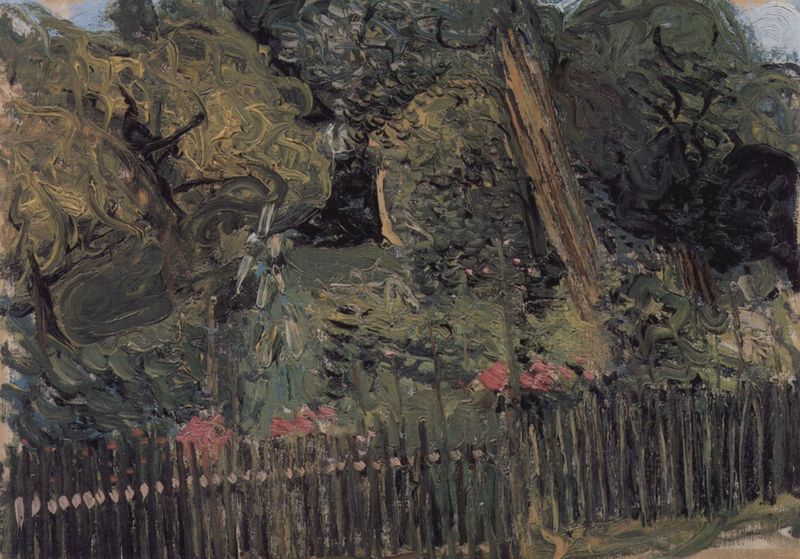
Titel: Blick in den Park
Künstler: Richard Gerstl
Standort: Wien
Institution: Sammlung Leopold
Schlagwörter: baum, blau, blätter, dunkel, gemälde, himmel, laub, vogel, baumstämme, bäume, gelb, grün, impressionismus, landschaft, ocker, äste, bewegung, blume, blumen, braun, holz, licht, schwarz, strasse, weiss, blüte, blüten, gras, park, rosen, rot, weg, wiese, wolke, zaun, beige, malerei, bild, öl, ast, baumstamm, hügel, natur, stamm, windmühle, busch, büsche, gatter, pastos, sträucher, blatt, pflanze, pflanzen, rosa, wald, garten, sommer, düster, ansicht, biegung, pointilismus, farben, hang, hecke, hellgrün, linien, gartenzaun, latten, lattenzaun, holzzaun, van gogh, rand, ölgemälde, sturm, wild, dick, duktus, ölfarbe, fliege, grun, striche, pfosten, punkte, blühen, gogh, landstrasse, wirbel, dynamik, leinwand, laubbaum, ölmalerei, flora, farbauftrag, pinselduktus, pinselstrich, gefüllt, dynamisch, dickicht, fauna, obstbäume, rain, schräge, pinselstriche, dicht, wildnis, waldweg, wegesrand, vincent, kronen, postimpressionismus, bume, vertikale, verwildert, fülle, landschaftsgemälde, landschaaft, farbkleckse, wirrwar, khaki, zaunstäbe, pflanzeh, verschwimmt, bläuen, dünkelgrün